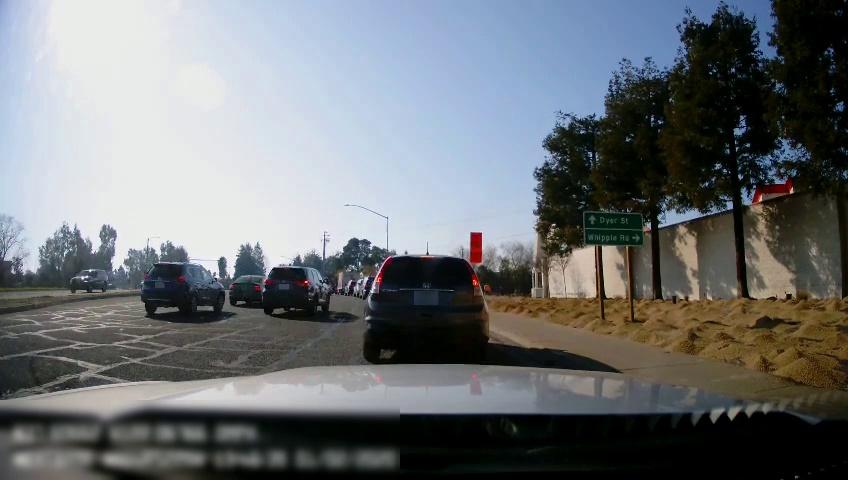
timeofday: Dusk/Dawn/Twilight
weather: Sunny
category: Drivable Space
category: Drivable Space
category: Vehicles | SUV
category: Vehicles | Car
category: Vehicles | SUV
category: Vehicles | SUV
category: Vehicles | SUV
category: Vehicles | SUV
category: Vehicles | SUV
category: Vehicles | Truck
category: Vehicles | SUV
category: Pedestrians
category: Traffic | Signs
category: Traffic | Signs